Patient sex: F
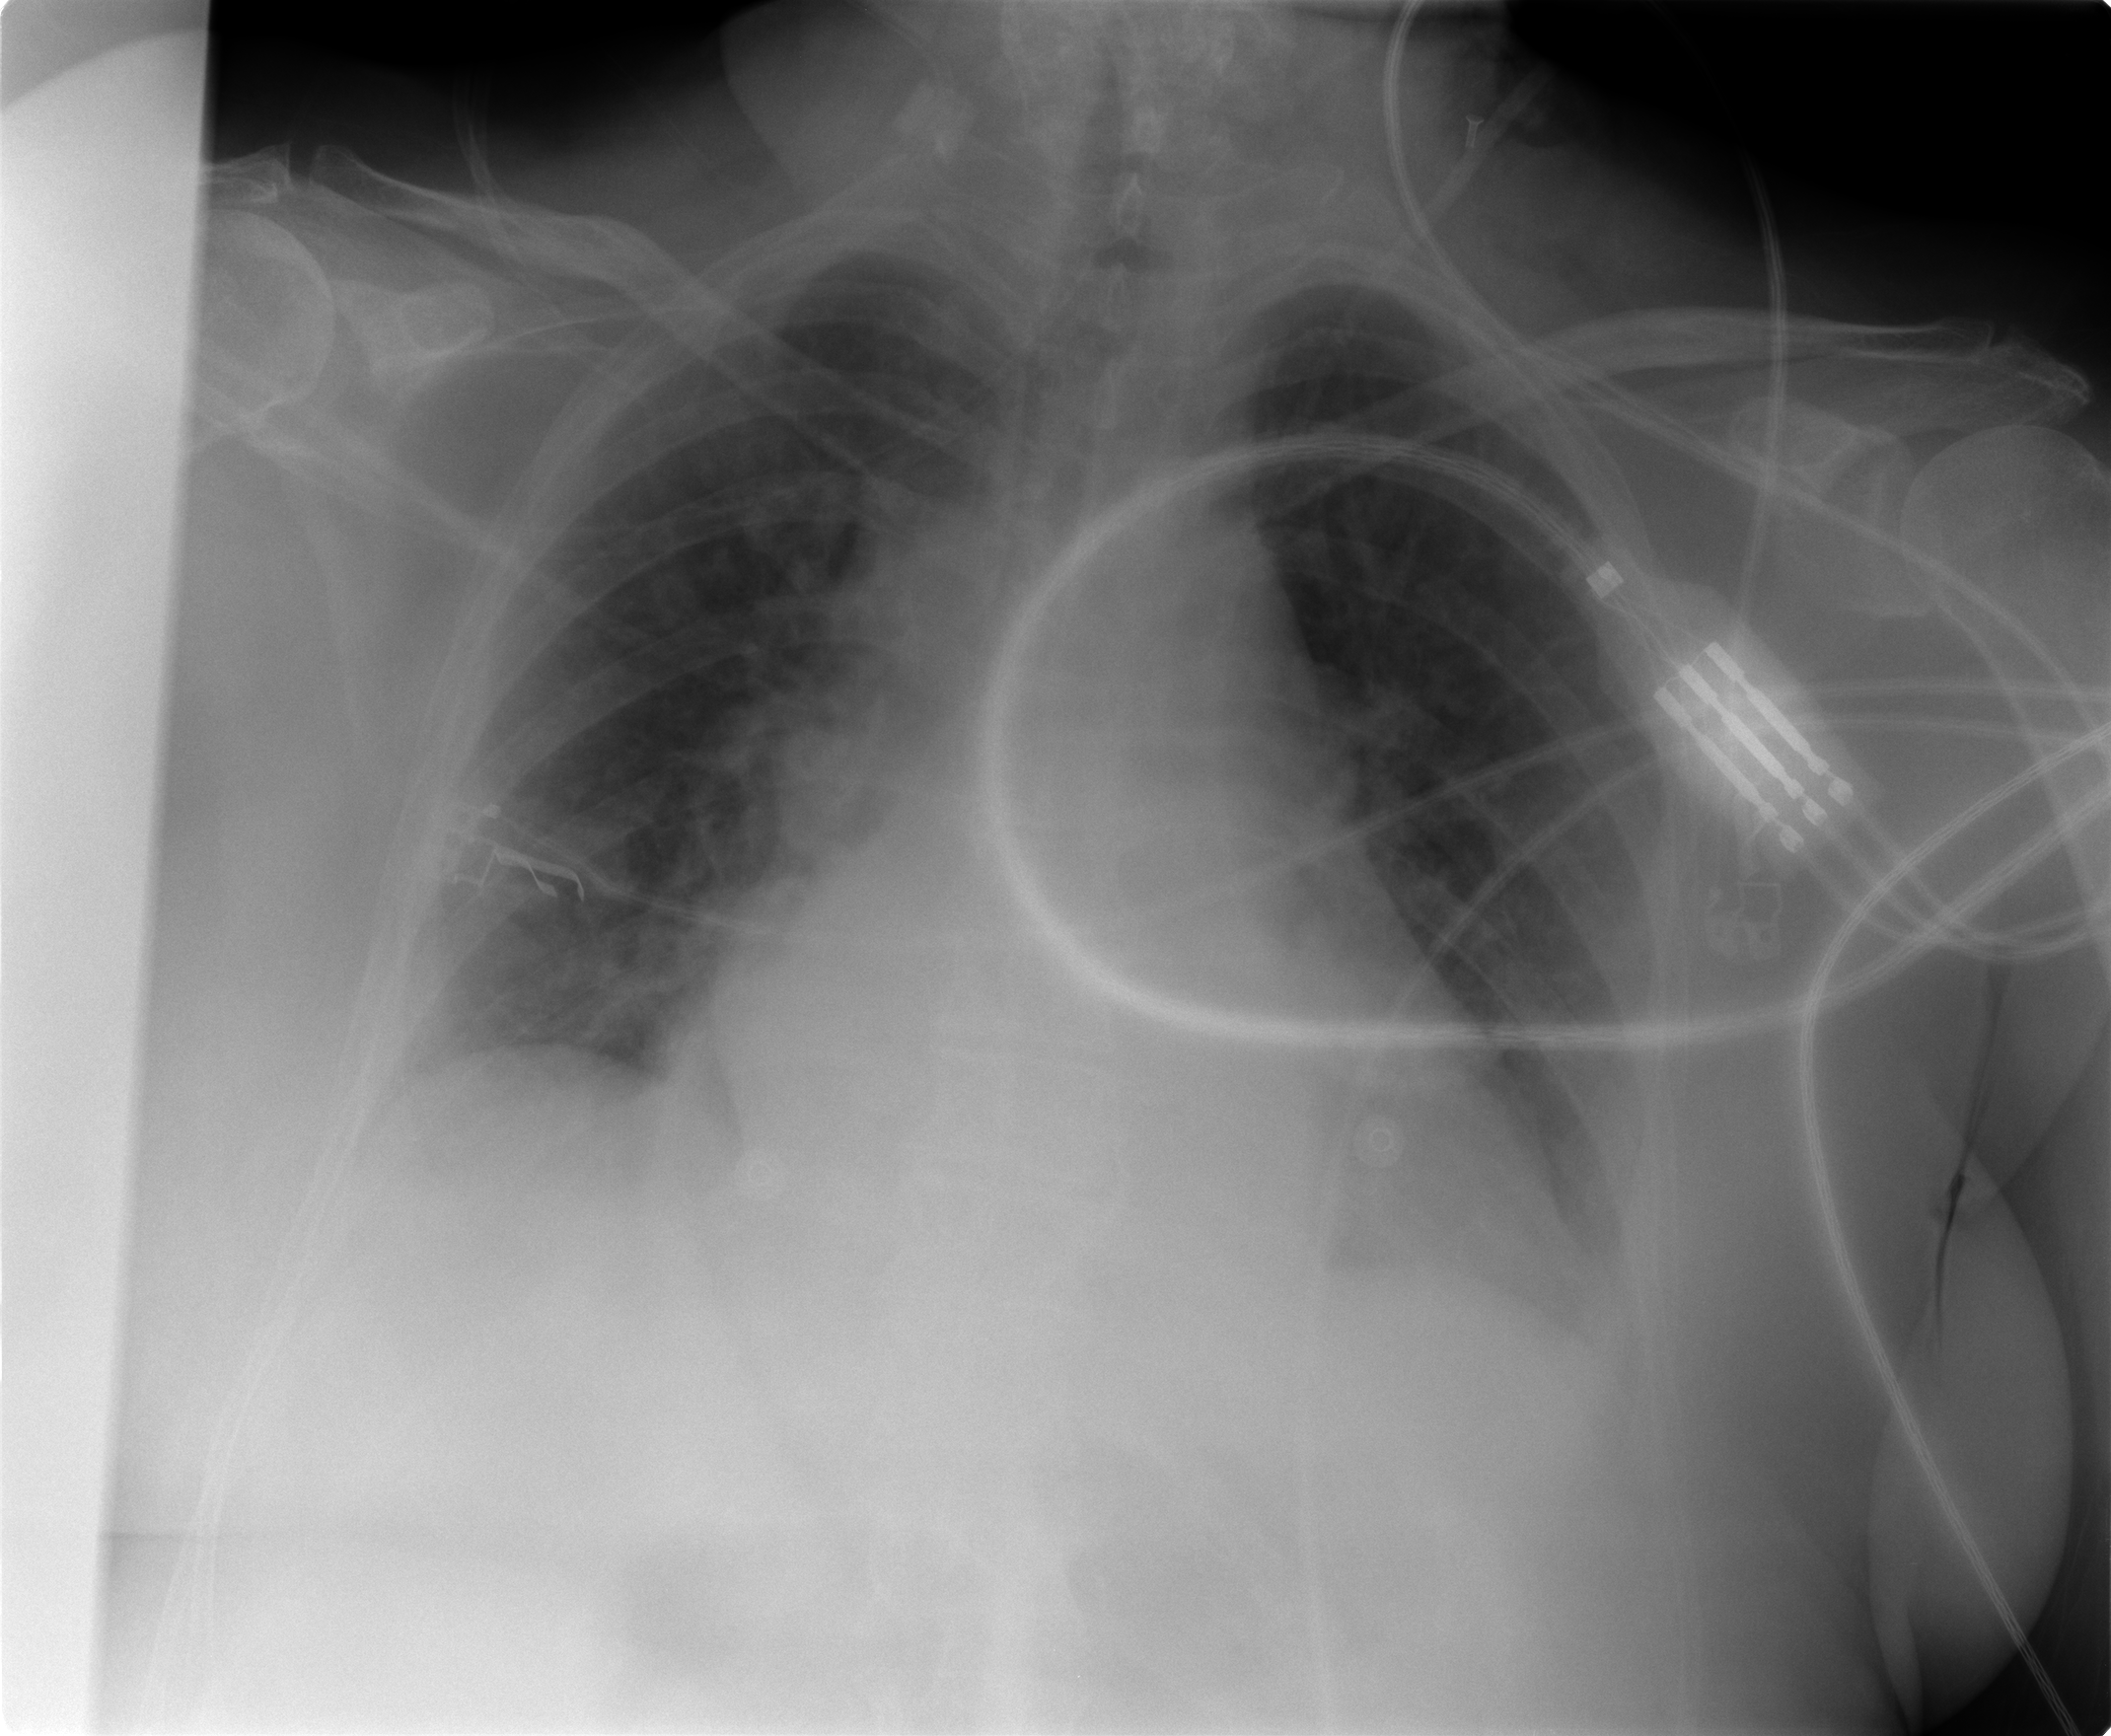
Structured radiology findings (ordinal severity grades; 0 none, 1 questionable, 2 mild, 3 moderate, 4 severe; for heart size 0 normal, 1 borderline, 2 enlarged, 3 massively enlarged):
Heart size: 2
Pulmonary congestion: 2
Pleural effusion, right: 0
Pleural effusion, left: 1
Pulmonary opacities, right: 0
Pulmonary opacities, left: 0
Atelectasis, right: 1
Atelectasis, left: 2